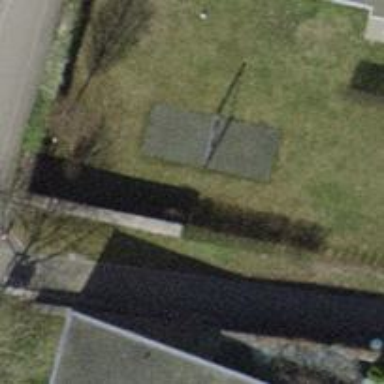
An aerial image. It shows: Playground featuring swings.